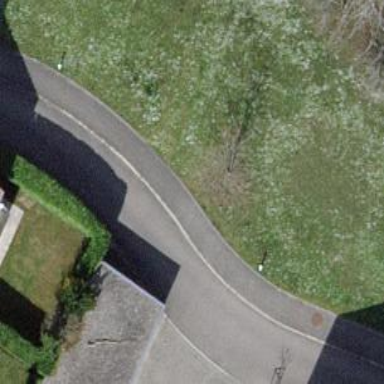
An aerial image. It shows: Living street.